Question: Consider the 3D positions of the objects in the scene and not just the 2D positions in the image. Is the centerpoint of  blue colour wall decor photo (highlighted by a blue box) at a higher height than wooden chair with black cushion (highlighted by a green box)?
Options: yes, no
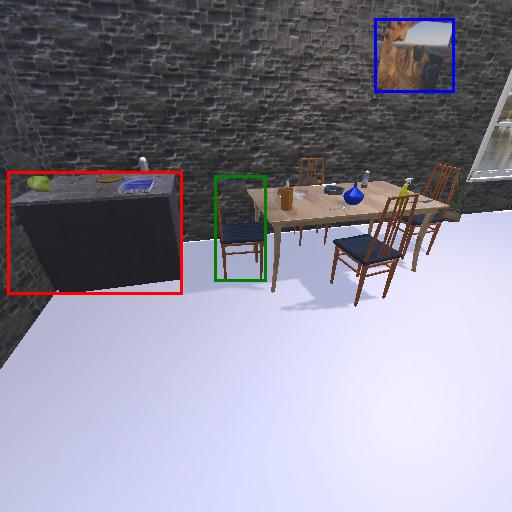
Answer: yes